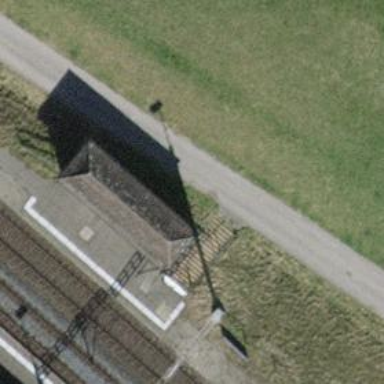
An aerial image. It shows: Train station with hipped roof shape.